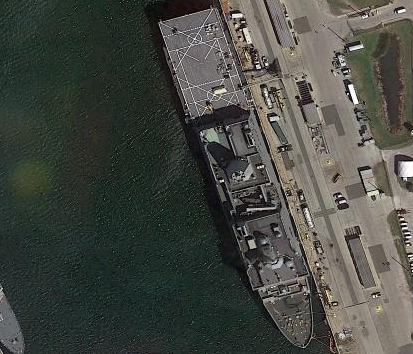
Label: San_Antonio-class_transport_dock